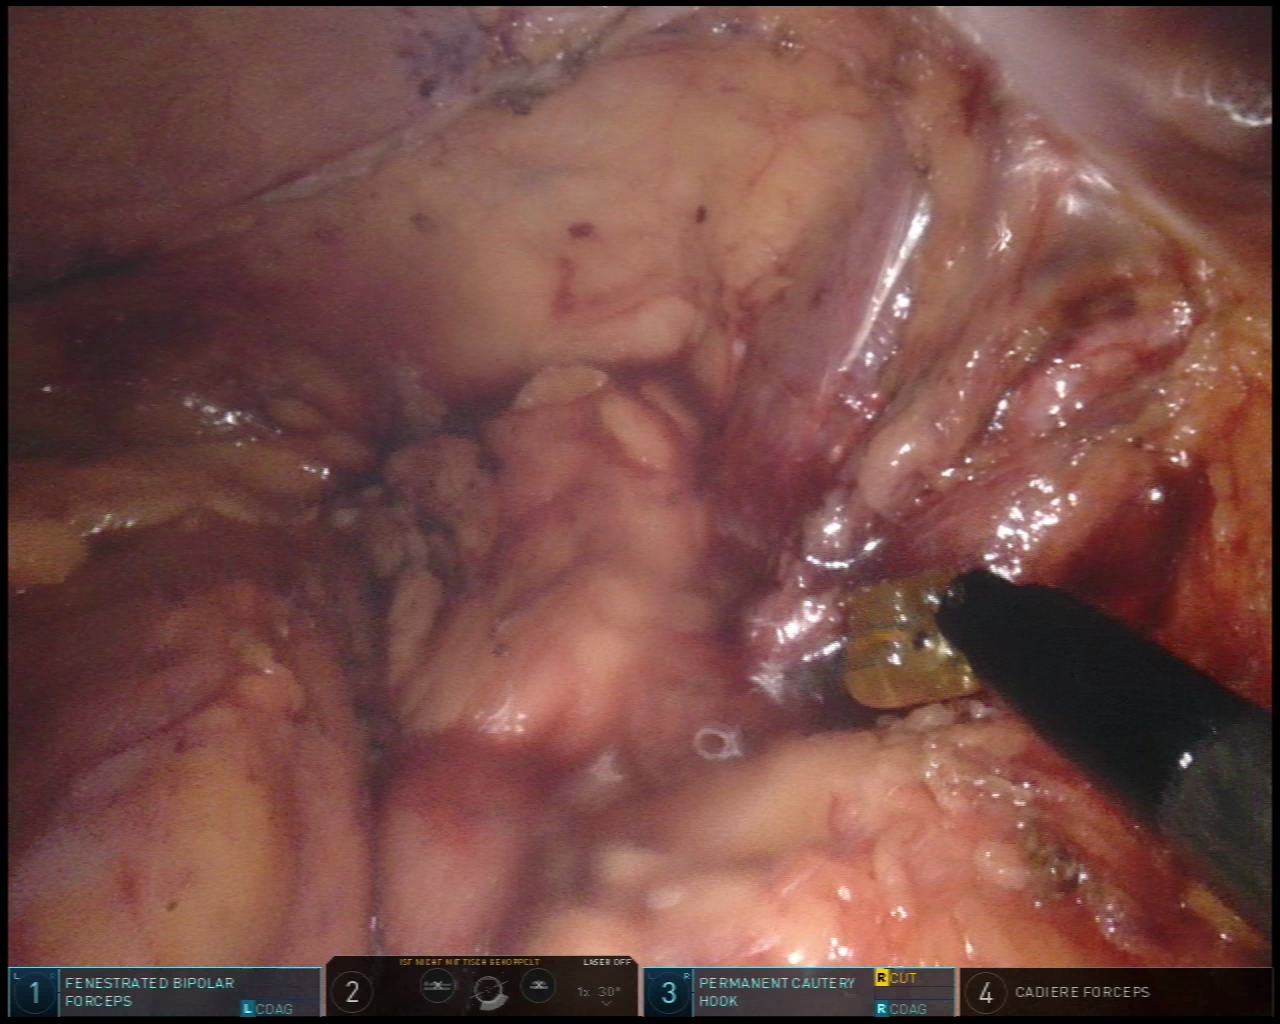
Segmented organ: ureter
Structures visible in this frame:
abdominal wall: yes
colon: yes
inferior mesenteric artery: no
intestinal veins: no
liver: no
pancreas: no
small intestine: no
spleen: no
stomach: no
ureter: yes
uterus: no
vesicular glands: no